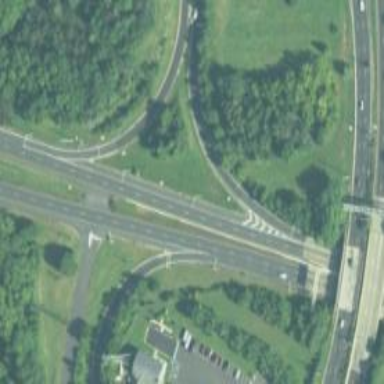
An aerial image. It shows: Trunk highway.